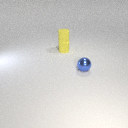
small blue metal sphere to the right of small yellow rubber cylinder